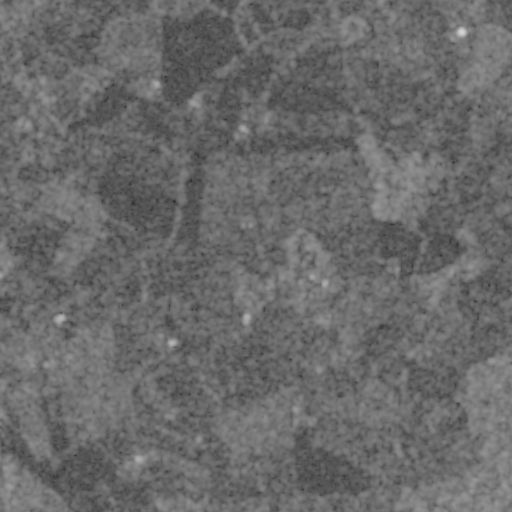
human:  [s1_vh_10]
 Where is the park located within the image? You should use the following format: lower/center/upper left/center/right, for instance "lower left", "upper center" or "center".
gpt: The park is located in the center left of the image.
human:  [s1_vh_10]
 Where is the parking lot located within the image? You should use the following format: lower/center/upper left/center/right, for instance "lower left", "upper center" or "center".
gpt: The parking lot is located in the lower left of the image.
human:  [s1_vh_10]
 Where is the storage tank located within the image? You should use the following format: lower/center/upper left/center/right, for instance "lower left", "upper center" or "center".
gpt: The storage tank is located in the upper of the image.
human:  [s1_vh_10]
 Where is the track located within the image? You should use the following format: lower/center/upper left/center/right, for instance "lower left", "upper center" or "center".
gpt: There is no track in the image.

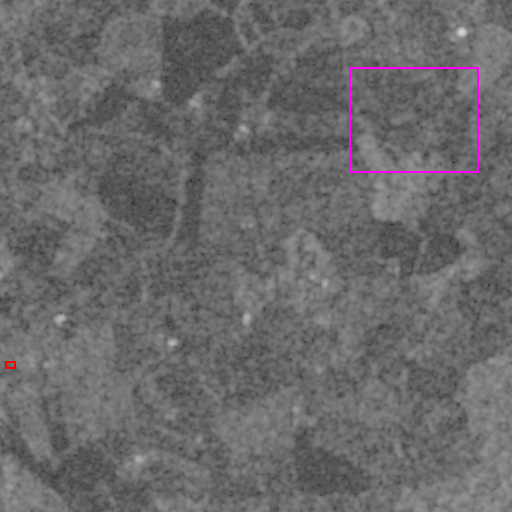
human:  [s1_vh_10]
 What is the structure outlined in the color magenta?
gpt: The structure outlined in magenta is a crop field.
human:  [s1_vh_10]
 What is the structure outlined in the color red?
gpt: The structure outlined in red is a parking lot.
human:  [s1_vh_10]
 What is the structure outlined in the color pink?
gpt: There is no pink outline.